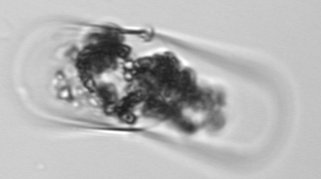
Label: Guinardia_flaccida